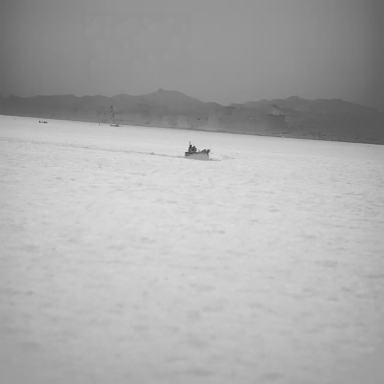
There are three bulk_carriers in the infrared image.